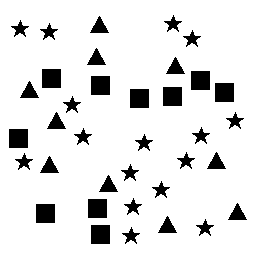
Squares: 10
Triangles: 10
Stars: 16
Total shapes: 36